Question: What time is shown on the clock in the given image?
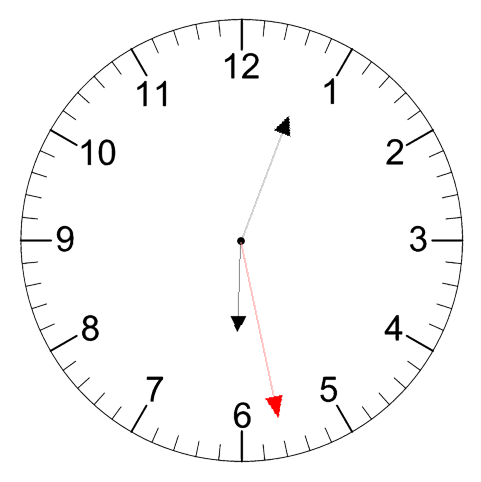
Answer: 06:03:28